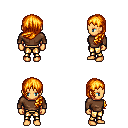
a pixel art fantasy rpg character, female body template, human, tanned skin, brown long-sleeve shirt, gold greaves, light blonde left-swept hairstyle, four views (front, back, left, right), 2x2 character sprite sheet, small pixel art, hard edges, no anti-aliasing